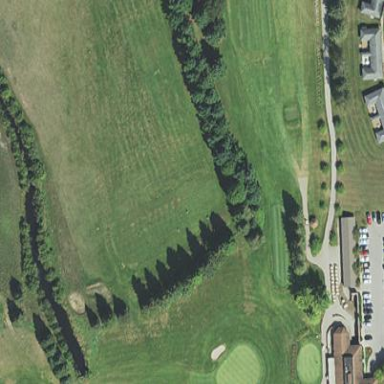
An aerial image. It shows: Grassy area designated as golf tee.